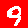
Digit: 9